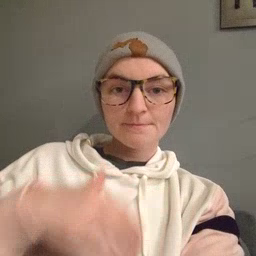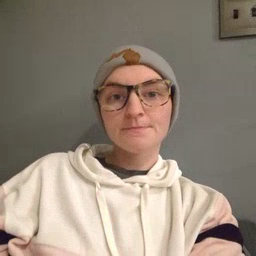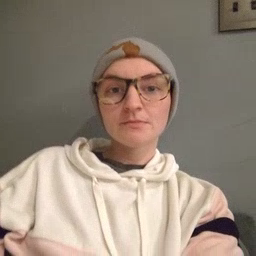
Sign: backyard